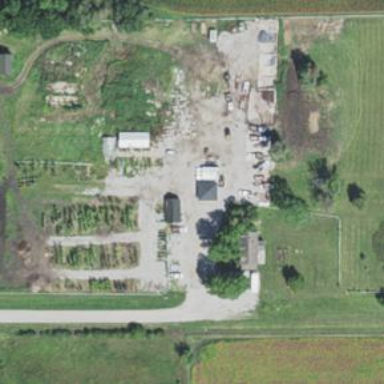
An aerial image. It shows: Farmyard area.